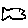
Label: fish